Question: I have a page in which there are multiple input fields that is fromdate and todate. I have created dynamic ids and name. I have used jquery date picker.

Code:
'''
<?php
$i=1;
foreach($locations as $location)
{
?>
<tr>
<td><?php echo $location['name'];?></td>
<td>
<input type="text" name="txtFromDate_<?php echo $location['pk_locationid'];?>" class="field" style="width:80px;" id="txtFromDate_<?php echo $i;?>"/>
</td>
<td>
<input type="text" name="txtToDate_<?php echo $location['pk_locationid'];?>" class="field" style="width:80px;" id="txtToDate_<?php echo $i;?>"/>
</td>
<td>
<input type="text" name="txtFromTime_<?php echo $location['pk_locationid'];?>" class="time-pick field" style="width:80px;" />
</td>
<td>
<input type="text" name="txtToTime_<?php echo $location['pk_locationid'];?>" class="time-pick field" style="width:80px;"/>
</td>
</tr>
<?php
$i++;
}
?>
'''
Jquery code For Date Picker:
'''
(document).ready(function(){
var count=0;
count=<?php echo count($locations);?>;
for(i=1;i<=count;i++)
{
var dates = $('#txtFromDate_'+i+', #txtToDate_'+i).datepicker({
defaultDate: new Date(),
changeMonth: true,
changeYear: true,
dateFormat: 'yy-mm-dd',
onSelect: function(selectedDate) {
var option = this.id == "txtFromDate_"+i ? "maxDate" : "minDate";
var instance = $(this).data("datepicker");
var date = $.datepicker.parseDate(instance.settings.dateFormat || $.datepicker._defaults.dateFormat, selectedDate, instance.settings);
dates.not(this).datepicker("option", option, date);
}
});
}
'''
Jquery Date Picker is displayed for fromdate and to date fields. In the above code i have applied the from date to date validation i.e. to date should be greater than from date.
The problem with above code is that this validation is applied on the last row only.
I want that this validation should be applied to all the rows.
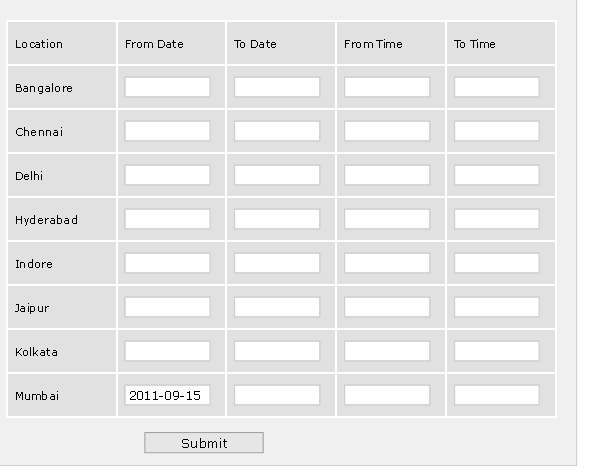
Answer: You redeclare the 'dates' variable at every iteration of the loop. So when the loop is done, the 'dates' variable that you're using in the onSelect handler is equal to last item that was set in the loop.
Try this code:
One more thing is the issue of variable 'i'. Its current value is available while in the loop, so later on, when the onSelect handler is used, the i has a value as in last iteration. To overcome this, you have to put 'i' in a context of another function, that's why I have wrapped code in the body of the loop in another function to which I'm passing 'i' variable.
And one more thing - the logic for picking the option (minDate or maxDate) had to be reversed.
'''
$(document).ready(function(){
var count=0;
count=<?php echo count($locations);?>;
for(i=1;i<=count;i++)
{
(function(i) {
$('#txtFromDate_'+i+', #txtToDate_'+i).datepicker({
defaultDate: new Date(),
changeMonth: true,
changeYear: true,
dateFormat: 'yy-mm-dd',
onSelect: function(selectedDate) {
var option, otherPicker;
if (this.id == "txtFromDate_"+i) {
otherPicker = $("#txtToDate_"+i);
option = "minDate";
} else {
otherPicker = $("#txtFromDate_"+i);
option = "maxDate";
}
var instance = $(this).data("datepicker");
var date = $.datepicker.parseDate(instance.settings.dateFormat || $.datepicker._defaults.dateFormat, selectedDate, instance.settings);
otherPicker.datepicker("option", option, date);
}
};
})(i);
}
});
'''